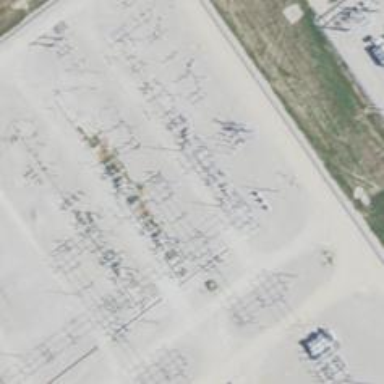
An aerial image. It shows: Switch for power supply.